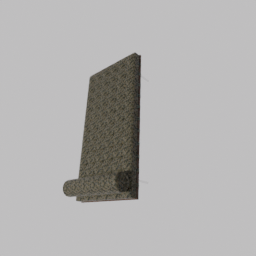
Label: furniture